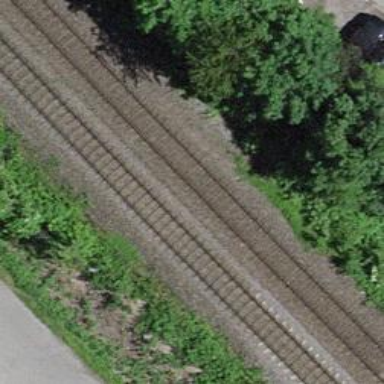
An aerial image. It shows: Railway track.